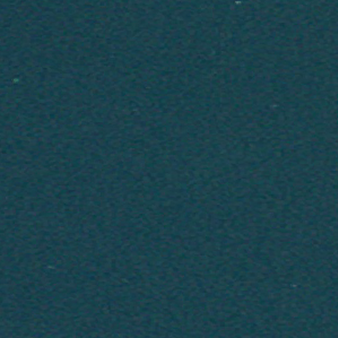
Label: other